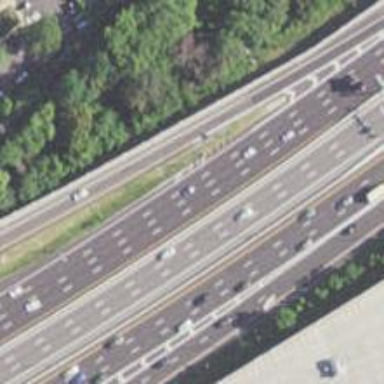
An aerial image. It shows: Asphalt motorway.